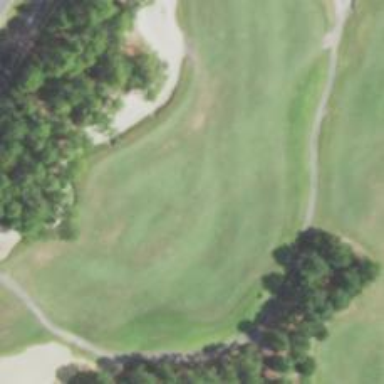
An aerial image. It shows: Golf hole.